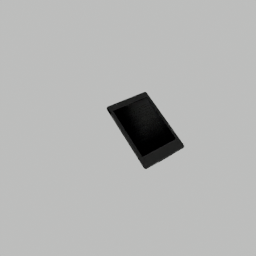
Label: electronics